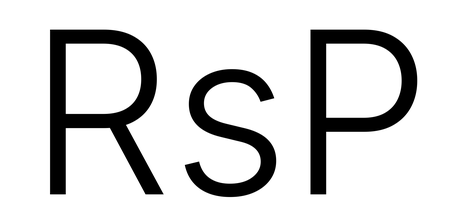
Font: Inter_Light